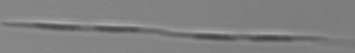
Label: Pseudo-nitzschia